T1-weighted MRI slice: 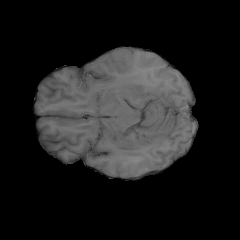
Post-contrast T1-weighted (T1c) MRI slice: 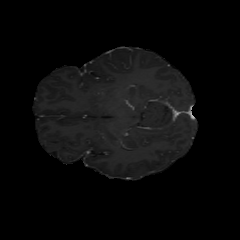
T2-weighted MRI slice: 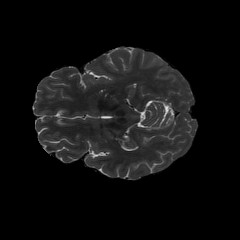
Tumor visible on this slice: no